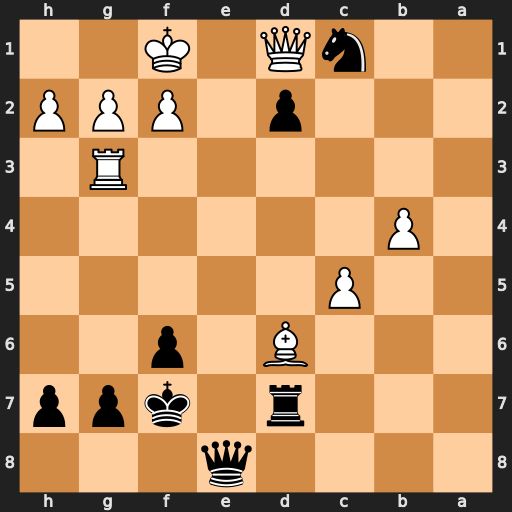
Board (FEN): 4q3/3r1kpp/3B1p2/2P5/1P6/6R1/3p1PPP/2nQ1K2
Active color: b
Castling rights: -
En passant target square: -
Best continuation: Rxd6 Qh5+ Kf8